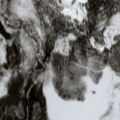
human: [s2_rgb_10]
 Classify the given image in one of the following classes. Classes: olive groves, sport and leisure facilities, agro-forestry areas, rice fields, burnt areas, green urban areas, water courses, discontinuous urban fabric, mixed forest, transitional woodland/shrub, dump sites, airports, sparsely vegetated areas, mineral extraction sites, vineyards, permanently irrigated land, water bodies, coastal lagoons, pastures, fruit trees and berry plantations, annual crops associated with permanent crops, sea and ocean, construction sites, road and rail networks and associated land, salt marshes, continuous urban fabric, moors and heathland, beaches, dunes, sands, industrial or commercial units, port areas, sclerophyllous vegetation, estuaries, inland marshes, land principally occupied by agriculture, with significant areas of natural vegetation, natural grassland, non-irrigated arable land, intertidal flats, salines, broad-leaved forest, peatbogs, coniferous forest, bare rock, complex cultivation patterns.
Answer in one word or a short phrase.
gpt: coniferous forest, mixed forest, transitional woodland/shrub, peatbogs